Question: I am using Carrierwave, Fog to store images upload to S3.
The issue is that when I go to edit a record, the "file" & "photo" field automatically goes blank. So if I want to preserve the image or file in the record I have to re-upload it.
Otherwise, what happens is that the uploaded file/image just disappears. I am not even sure if it gets deleted from S3, but the association with my record in the db disappears.
This is my SimpleForm '_form.html.erb' partial for my 'Post' model:
'''
<%= simple_form_for(@post, html: {class: 'form-horizontal' }) do |f| %>
<%= f.error_notification %>
<%= f.input_field :title, placeholder: "Enter Title" %>
<%= f.input_field :body, id: "body-field", placeholder: "Provide all the facts." %>
<%= f.input_field :photo %>
<%= f.input_field :file %>
<%= f.button :submit, class: "btn btn-primary pull-left" %>
<% end %>
'''
Here is my 'PhotoUploader'
'''
class PhotoUploader < CarrierWave::Uploader::Base
include CarrierWave::RMagick
storage :fog
include CarrierWave::MimeTypes
process :set_content_type
def store_dir
"images/#{model.class.to_s.underscore}/#{mounted_as}/#{model.id}"
end
version :main_thumb_mobile do
process :resize_to_fit => [52, 52]
end
version :main_thumb do
process :resize_to_fit => [150, 150]
end
version :post_thumb do
process :resize_to_fit => [200, 200]
end
version :large do
process :resize_to_limit => [400, 400]
end
def extension_white_list
%w(jpg jpeg gif png)
end
end
'''
This is my 'FileUploader'
'''
class FileUploader < CarrierWave::Uploader::Base
storage :fog
def store_dir
"files/#{model.class.to_s.underscore}/#{mounted_as}/#{model.id}"
end
def extension_white_list
%w(pdf doc docx xls xlsx ppt pptx txt mp4 m4v mov avi mkv mp3 wav)
end
end
'''
This is the Schema for my 'Post':
'''
# == Schema Information
# truncated for brevity
# Table name: posts
#
# id :integer not null, primary key
# title :text
# photo :string(255)
# body :text
# user_id :integer
# file :string(255)
'''
This is my 'Post.rb':
'''
# == Schema Information
#
# Table name: posts
#
# id :integer not null, primary key
# title :text
# photo :string(255)
# body :text
# created_at :datetime
# updated_at :datetime
# user_id :integer
# ancestry :string(255)
# file :string(255)
# status :integer default(0)
# slug :string(255)
# publication_status :integer default(0)
# has_eyewitness :boolean default(FALSE)
# youtube_embed_code :text
# soundcloud_embed_code :text
#
class Post < ActiveRecord::Base
has_ancestry
belongs_to :user
resourcify
enum status: [ :unconfirmed, :corroborated, :confirmed ]
enum publication_status: [ :unpublished, :published ]
extend FriendlyId
friendly_id :title, use: [:slugged, :history, :finders]
attr_accessor :country
mount_uploader :photo, PhotoUploader
mount_uploader :file, FileUploader
validates_presence_of :body
validates_length_of :body, maximum: 150, too_long: 'The report must be less than 150 words.',
tokenizer: ->(str) { str.scan(/\w+/) }
validates_length_of :title, maximum: 7, too_long: 'The title must be less than 7 words.',
tokenizer: ->(str) { str.scan(/\w+/) }
def publish
published!
end
def unpublish
unpublished!
end
def is_published?
if self.published?
"yes"
else
"no"
end
end
end
'''
I changed the 'f.input_field :photo' in my form to 'f.file_field :photo' per jaspreet's suggestion and it still doesn't work. This is my log from an update request:
'''
Started PATCH "/posts/ognr-takes-over-amcham-6a6f01ba-a9f9-44d5-924a-72f666f20ca8" for 127.0.0.1 at 2014-12-28 13:51:38 -0500
Processing by PostsController#update as HTML
Parameters: {"utf8"=>"", "authenticity_token"=>"S7FOq956fox6XYpar7Yd6V7AL+bwypQQxZktjHW3PNc=", "post"=>{"parent_id"=>"", "status"=>"unconfirmed", "publication_status"=>"unpublished", "title"=>"OGNR takes over AMCHAM", "body"=>"OGNR storms the rerl.", "has_eyewitness"=>"1", "youtube_embed_code"=>"", "soundcloud_embed_code"=>""}, "commit"=>"Update Post", "id"=>"ognr-takes-over-amcham-6a6f01ba-a9f9-44d5-924a-72f666f20ca8"}
User Load (1.7ms) SELECT "users".* FROM "users" WHERE "users"."id" = 1 ORDER BY "users"."id" ASC LIMIT 1
(1.2ms) SELECT COUNT(*) FROM "roles" INNER JOIN "users_roles" ON "roles"."id" = "users_roles"."role_id" WHERE "users_roles"."user_id" = $1 AND (((roles.name = 'admin') AND (roles.resource_type IS NULL) AND (roles.resource_id IS NULL))) [["user_id", 1]]
(6.4ms) SELECT COUNT(*) FROM "roles" INNER JOIN "users_roles" ON "roles"."id" = "users_roles"."role_id" WHERE "users_roles"."user_id" = $1 AND (((roles.name = 'editor') AND (roles.resource_type IS NULL) AND (roles.resource_id IS NULL))) [["user_id", 1]]
(0.2ms) BEGIN
Post Exists (1.0ms) SELECT 1 AS one FROM "posts" INNER JOIN "friendly_id_slugs" ON "friendly_id_slugs"."sluggable_id" = "posts"."id" AND "friendly_id_slugs"."sluggable_type" = 'Post' WHERE ("posts"."id" IS NOT NULL) AND "posts"."slug" = 'ognr-takes-over-amcham' LIMIT 1
SQL (0.6ms) INSERT INTO "posts" ("body", "created_at", "has_eyewitness", "slug", "soundcloud_embed_code", "title", "updated_at", "youtube_embed_code") VALUES ($1, $2, $3, $4, $5, $6, $7, $8) RETURNING "id" [["body", "OGNR storms the rerl."], ["created_at", "2014-12-28 18:51:39.183091"], ["has_eyewitness", "t"], ["slug", "ognr-takes-over-amcham-cd491a8e-9a4e-4d5e-b13a-898de4adf135"], ["soundcloud_embed_code", ""], ["title", "OGNR takes over AMCHAM"], ["updated_at", "2014-12-28 18:51:39.183091"], ["youtube_embed_code", ""]]
FriendlyId::Slug Load (0.5ms) SELECT "friendly_id_slugs".* FROM "friendly_id_slugs" WHERE "friendly_id_slugs"."sluggable_id" = $1 AND "friendly_id_slugs"."sluggable_type" = $2 ORDER BY "friendly_id_slugs".id DESC LIMIT 1 [["sluggable_id", 43], ["sluggable_type", "Post"]]
SQL (0.4ms) DELETE FROM "friendly_id_slugs" WHERE "friendly_id_slugs"."sluggable_id" = $1 AND "friendly_id_slugs"."sluggable_type" = $2 AND "friendly_id_slugs"."slug" = 'ognr-takes-over-amcham-cd491a8e-9a4e-4d5e-b13a-898de4adf135' [["sluggable_id", 43], ["sluggable_type", "Post"]]
SQL (0.4ms) INSERT INTO "friendly_id_slugs" ("created_at", "slug", "sluggable_id", "sluggable_type") VALUES ($1, $2, $3, $4) RETURNING "id" [["created_at", "2014-12-28 18:51:39.242475"], ["slug", "ognr-takes-over-amcham-cd491a8e-9a4e-4d5e-b13a-898de4adf135"], ["sluggable_id", 43], ["sluggable_type", "Post"]]
(2.6ms) COMMIT
Redirected to http://localhost:3000/posts/ognr-takes-over-amcham-cd491a8e-9a4e-4d5e-b13a-898de4adf135
Completed 302 Found in 372ms (ActiveRecord: 17.3ms)
'''
The 'PostController#Update' looks like this:
'''
class PostsController < ApplicationController
load_and_authorize_resource
def update
respond_to do |format|
if @post.update(post_params)
format.html { redirect_to @post, notice: 'Report was successfully updated.' }
format.json { render :show, status: :ok, location: @post }
else
format.html { render :edit }
format.json { render json: @post.errors, status: :unprocessable_entity }
end
end
end
'''

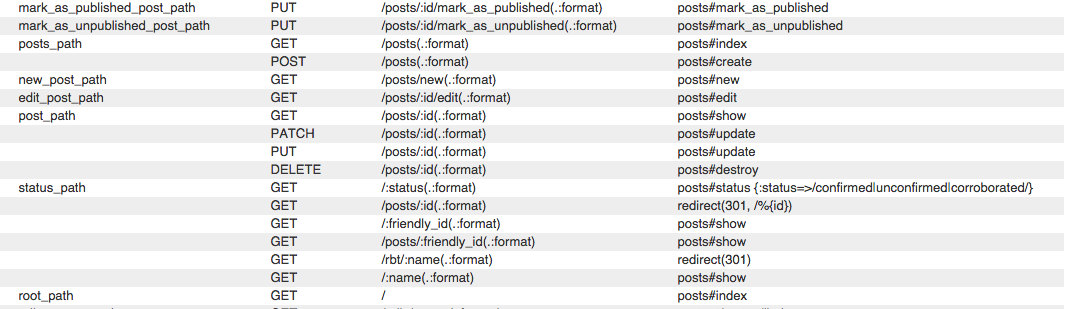
Answer: The simplest solution I found is to simply add a check to see if there is a photo attached, like 'if @post.photo?' and then just display a label if that is the case.
This, ofcourse assumes that I don't want to change the image.
'''
<% if @post.photo? %>
<label><%= @post.photo.file.filename %></label>
<% else %>
<label for="photoFileUpload">Upload Images:</label>
<%= f.input_field :photo %>
<p class="help-block">Allowed: png, gif, jpg/jpeg</p>
<% end %>
'''